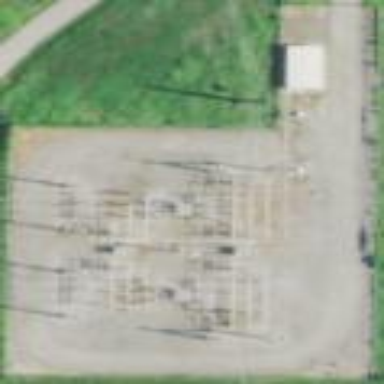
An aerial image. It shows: Power substation.